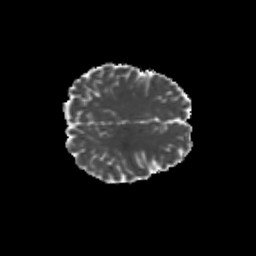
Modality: MD
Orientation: axial
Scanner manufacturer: siemens
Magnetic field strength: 3 T
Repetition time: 9.2 s
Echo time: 0.084 s